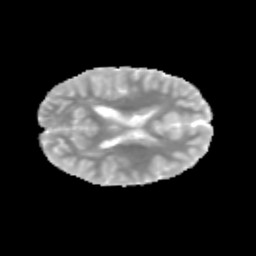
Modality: MD
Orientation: axial
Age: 13
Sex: male
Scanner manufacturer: siemens
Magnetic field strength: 3 T
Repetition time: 3.8 s
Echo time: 0.07 s